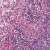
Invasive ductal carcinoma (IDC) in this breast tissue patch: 1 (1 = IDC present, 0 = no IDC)